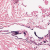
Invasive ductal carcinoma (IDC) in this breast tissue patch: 0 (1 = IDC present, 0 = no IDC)